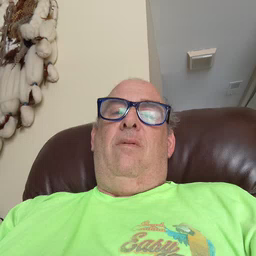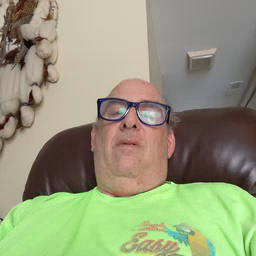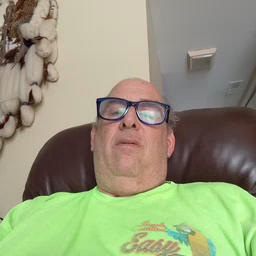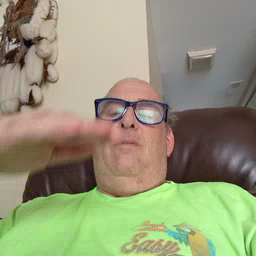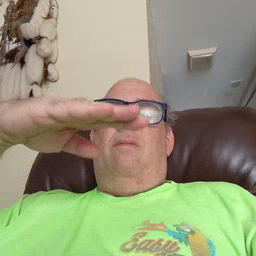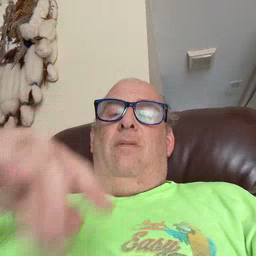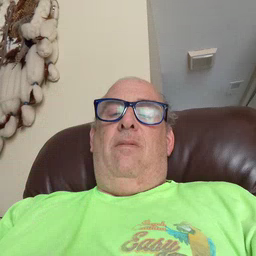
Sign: table